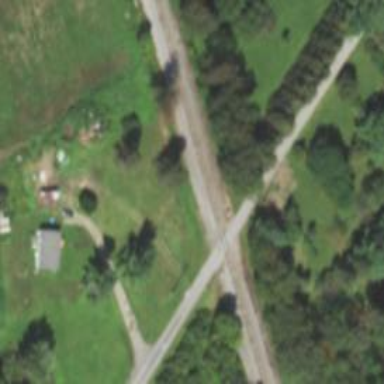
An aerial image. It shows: Level crossing along the railway.